RGB frame:
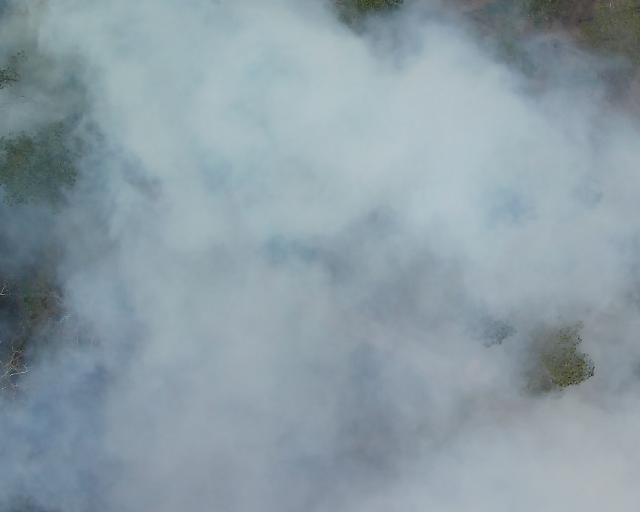
Thermal frame:
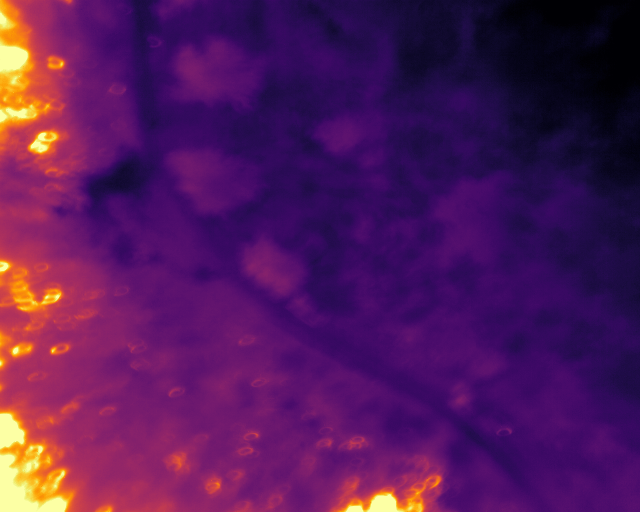
Captured: 2026-02-26 03:05:43
Pixels at or above 80 °C: 2522 (fraction of frame: 0.007697)